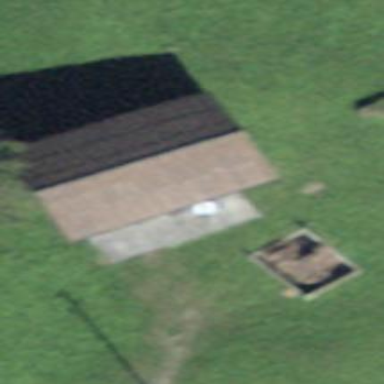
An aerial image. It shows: Rural barn.